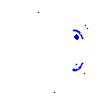
Particle: electron